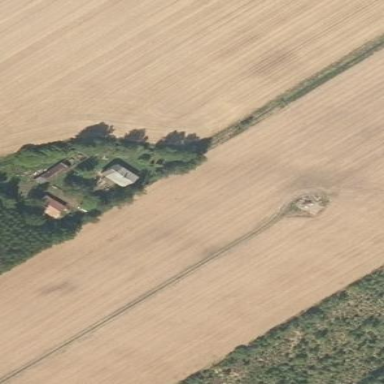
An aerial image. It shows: Farmyard area.